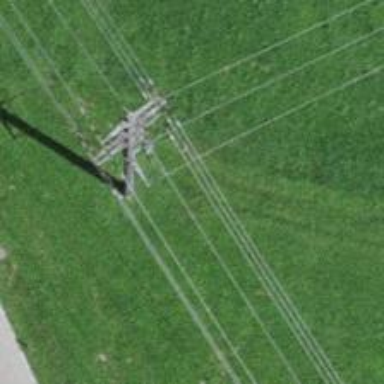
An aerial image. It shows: Power line in the image.